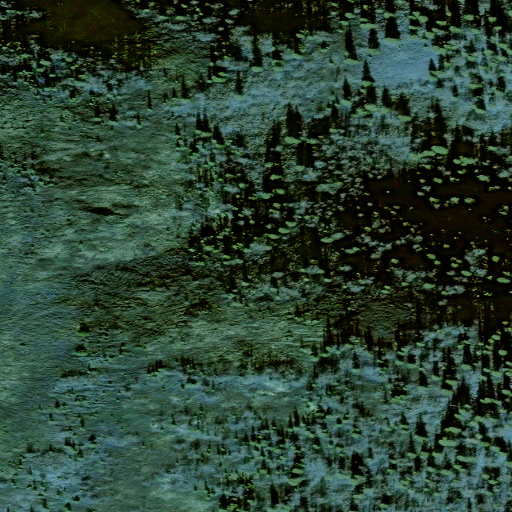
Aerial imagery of mountain in Alaska named Grayling Peak containing only unknown